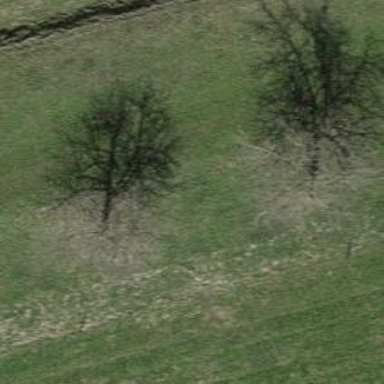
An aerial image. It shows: Beautiful tree in nature.